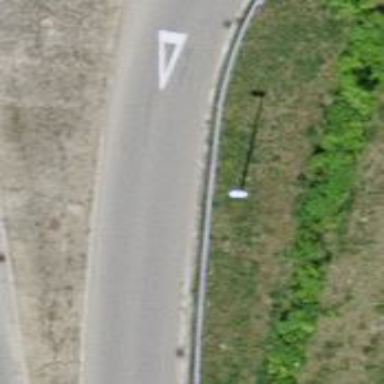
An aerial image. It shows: Asphalt road classified as primary highway.